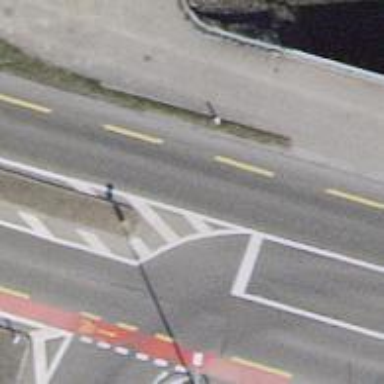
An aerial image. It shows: Secondary road with asphalt surface and designated cycle lane.